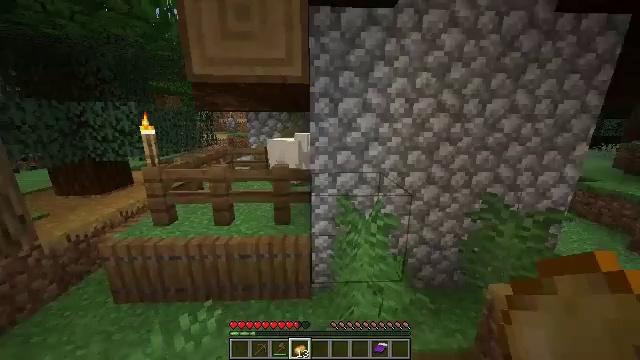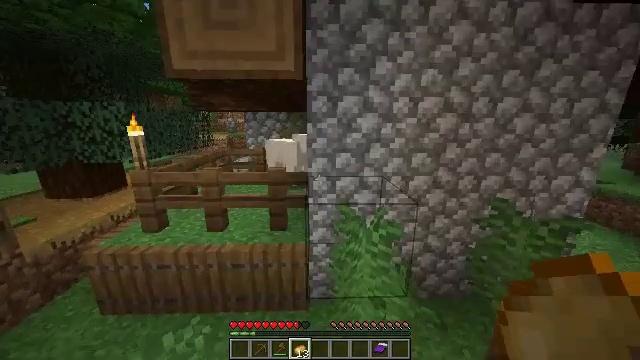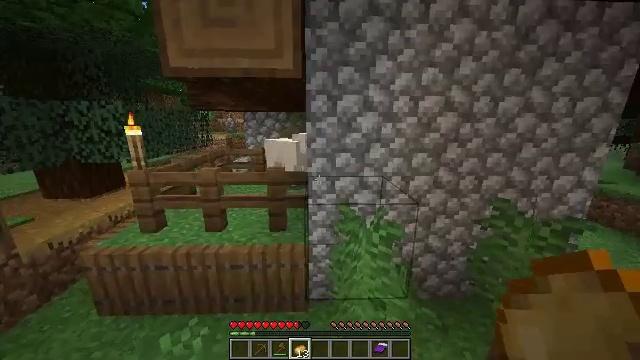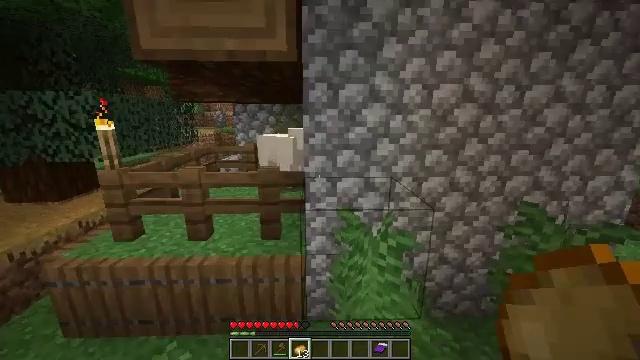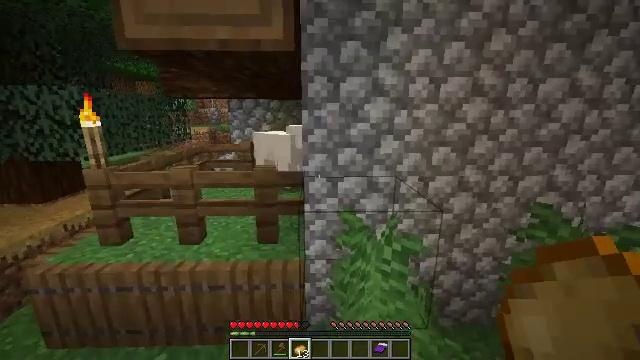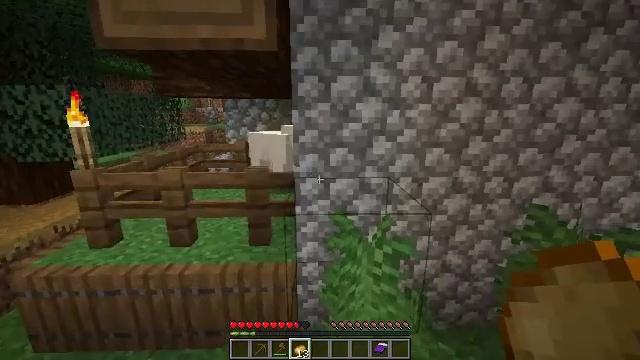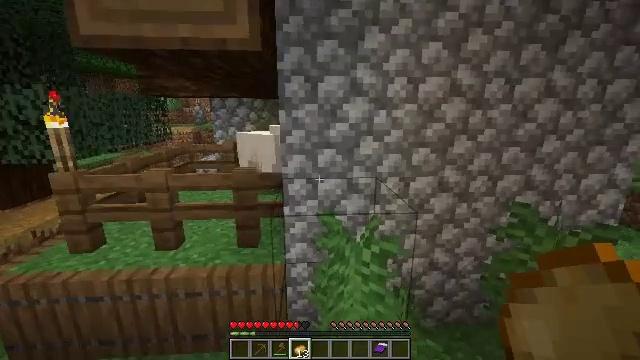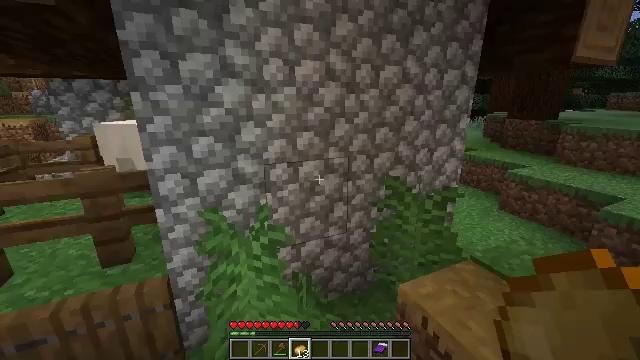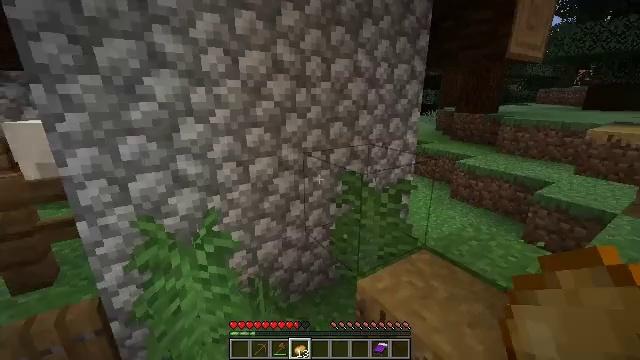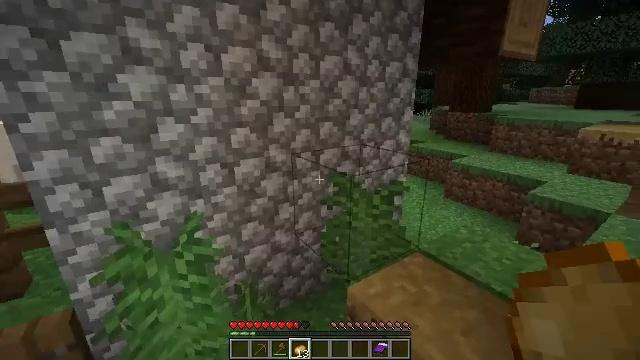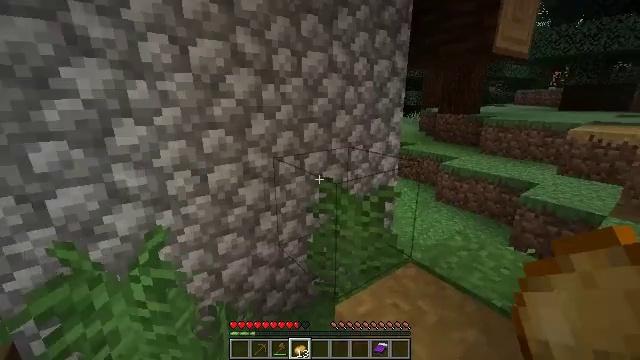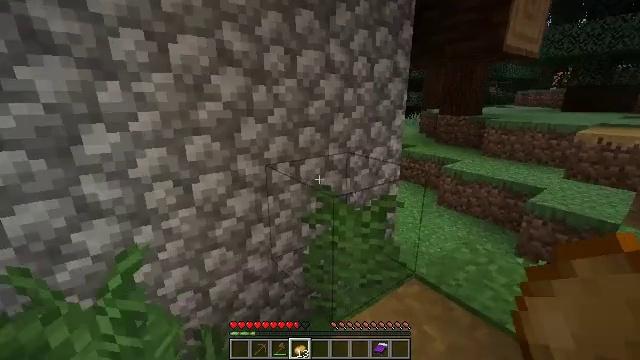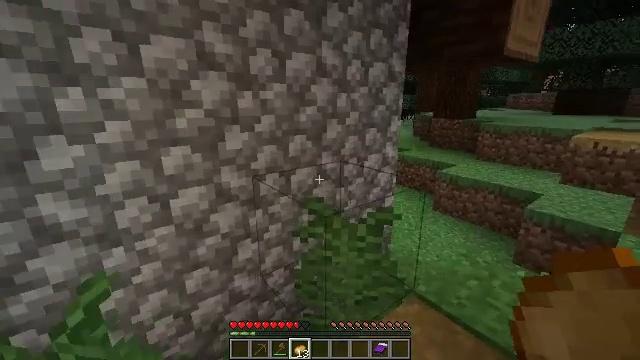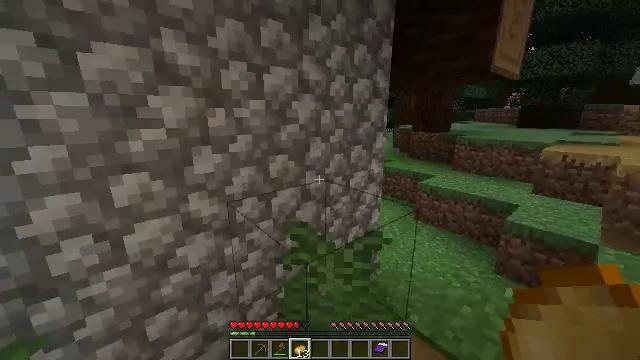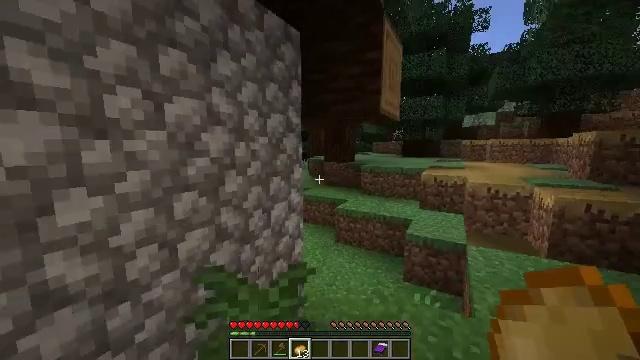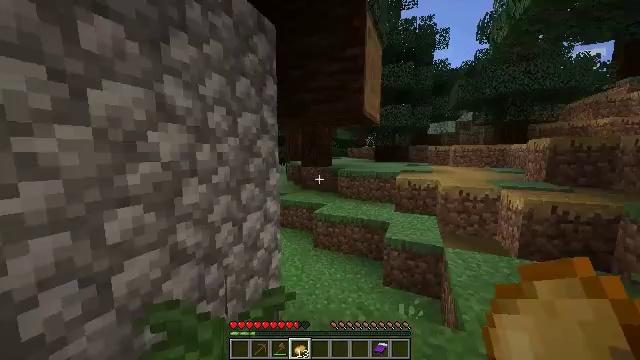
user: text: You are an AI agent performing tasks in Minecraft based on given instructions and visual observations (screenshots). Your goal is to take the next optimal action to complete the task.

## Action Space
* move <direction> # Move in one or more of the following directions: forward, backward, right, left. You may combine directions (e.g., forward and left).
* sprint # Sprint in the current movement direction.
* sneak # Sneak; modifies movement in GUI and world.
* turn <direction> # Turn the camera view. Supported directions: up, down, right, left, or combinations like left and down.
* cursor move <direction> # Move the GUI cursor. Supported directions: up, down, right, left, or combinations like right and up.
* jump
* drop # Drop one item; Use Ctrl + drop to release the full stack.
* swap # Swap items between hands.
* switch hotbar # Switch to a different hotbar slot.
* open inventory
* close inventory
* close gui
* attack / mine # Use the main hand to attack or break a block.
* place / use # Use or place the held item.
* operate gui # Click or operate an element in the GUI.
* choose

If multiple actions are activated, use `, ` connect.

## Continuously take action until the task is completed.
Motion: motion action
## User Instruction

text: Break the smoker to collect it.
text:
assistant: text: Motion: no_op
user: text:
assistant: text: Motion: no_op
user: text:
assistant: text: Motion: no_op
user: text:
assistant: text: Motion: no_op
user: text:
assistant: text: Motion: move right
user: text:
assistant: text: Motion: move right, turn right
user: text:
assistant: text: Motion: move forward and move right, turn right and down
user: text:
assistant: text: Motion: move forward and move right, turn right
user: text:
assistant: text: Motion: move forward, turn right
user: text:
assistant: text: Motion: move forward, turn right
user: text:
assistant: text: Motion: move forward
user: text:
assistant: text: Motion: move forward, sprint, turn right
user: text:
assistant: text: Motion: move forward, sprint, turn right and up
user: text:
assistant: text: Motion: move forward, sprint, turn right and up
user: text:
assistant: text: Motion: move forward, sprint, turn right
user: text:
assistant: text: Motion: move forward, turn right
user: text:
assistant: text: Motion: move forward and move right
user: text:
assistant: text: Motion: move forward and move right
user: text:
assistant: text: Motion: move forward and move right
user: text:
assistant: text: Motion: move forward and move right
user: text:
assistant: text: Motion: move forward and move right
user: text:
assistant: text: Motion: move forward
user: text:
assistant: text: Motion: move forward
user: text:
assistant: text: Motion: move forward
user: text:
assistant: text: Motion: move forward
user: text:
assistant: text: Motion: move forward
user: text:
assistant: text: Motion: move forward
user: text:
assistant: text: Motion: move forward
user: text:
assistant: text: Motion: move forward and move left
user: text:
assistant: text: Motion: move forward and move left